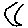
Label: moon